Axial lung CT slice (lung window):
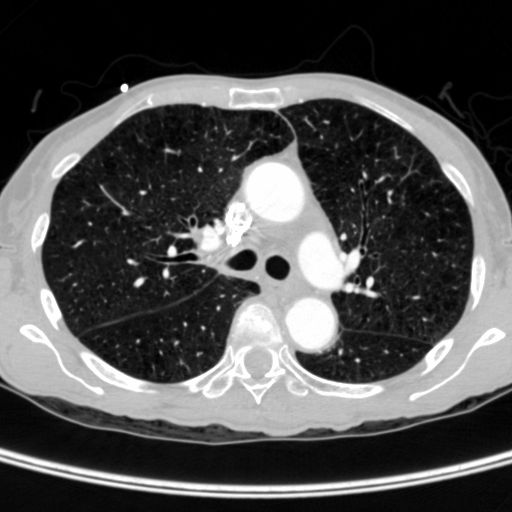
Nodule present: no